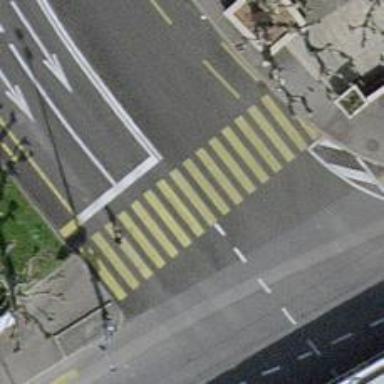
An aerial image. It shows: Road crossing with traffic signals.